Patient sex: M
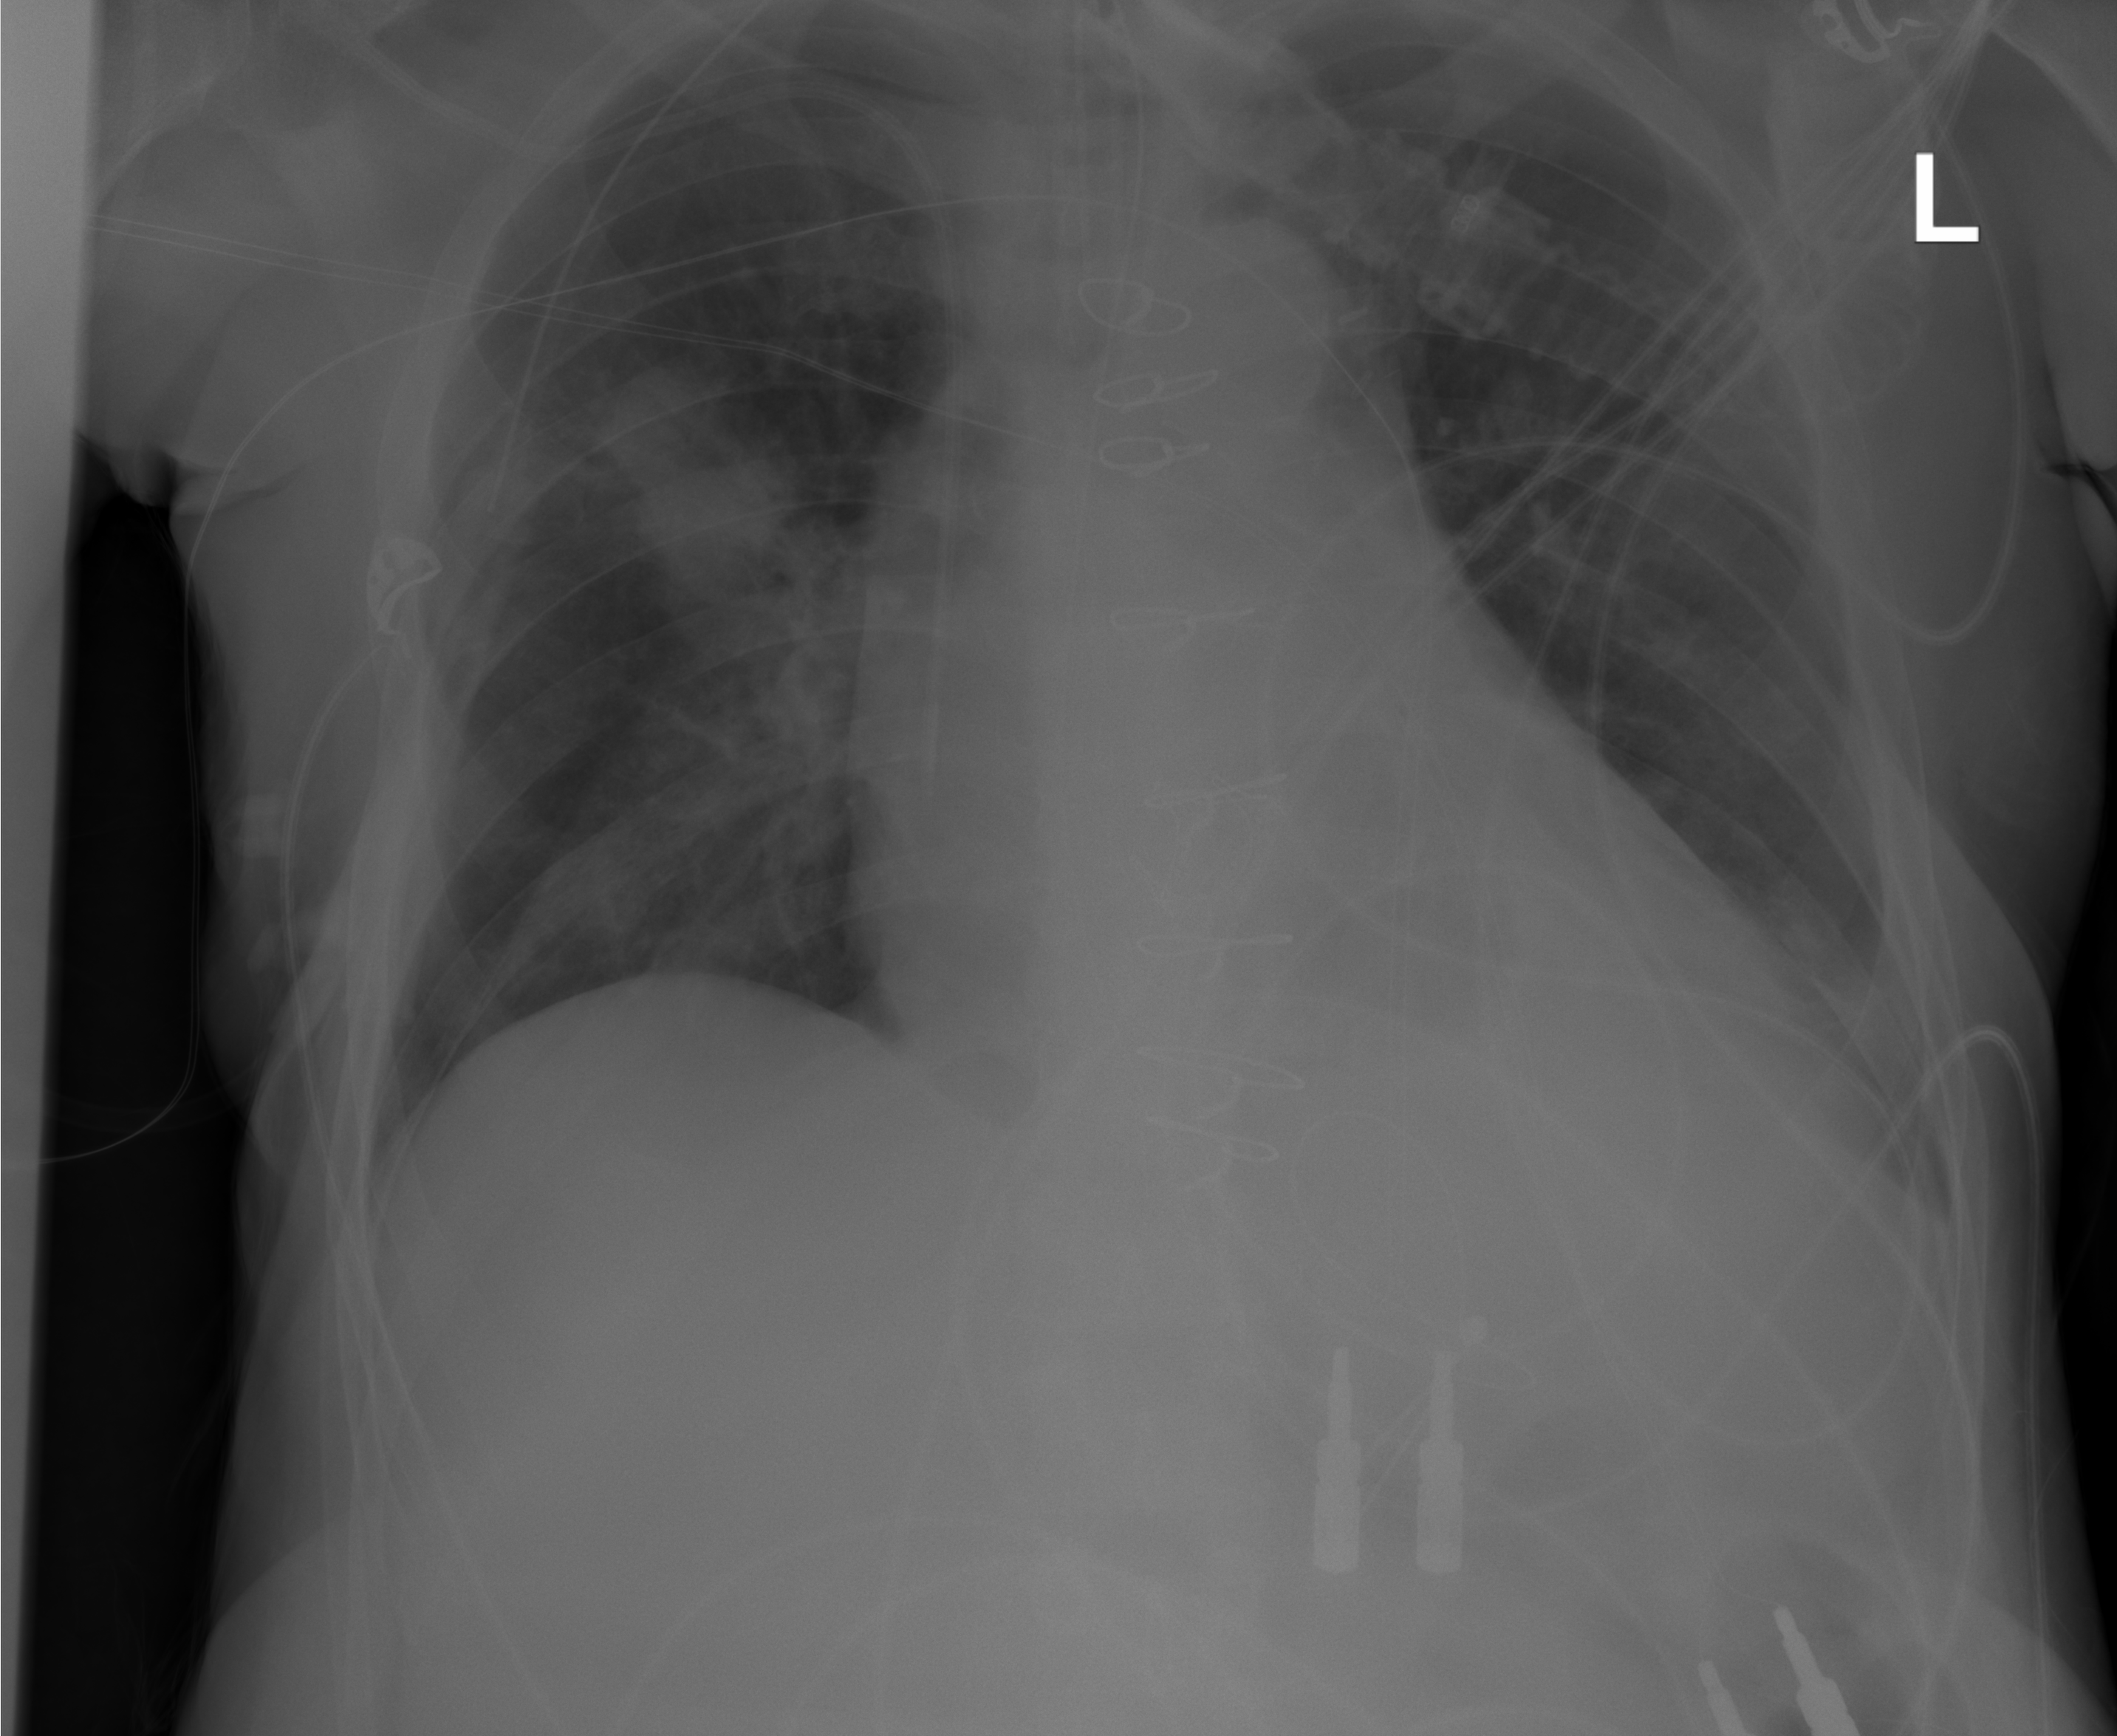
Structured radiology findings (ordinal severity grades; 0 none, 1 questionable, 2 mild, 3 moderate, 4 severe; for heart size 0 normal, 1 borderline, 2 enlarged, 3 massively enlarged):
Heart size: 2
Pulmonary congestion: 2
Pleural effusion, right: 0
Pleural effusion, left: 1
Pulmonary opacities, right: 2
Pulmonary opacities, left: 0
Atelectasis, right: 2
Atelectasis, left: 1